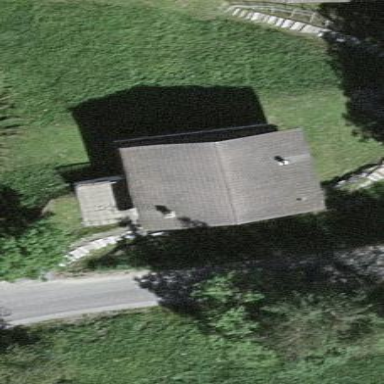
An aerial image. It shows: Bungalow with gabled roof.